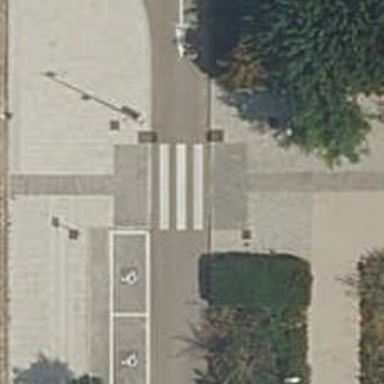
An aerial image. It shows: Uncontrolled road crossing.